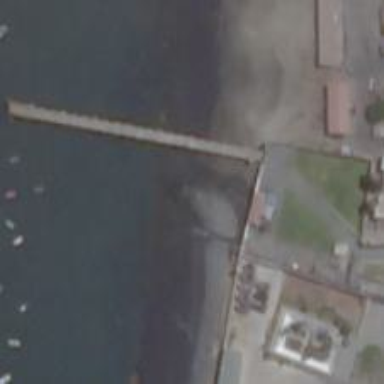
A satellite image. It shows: Man-made pier.